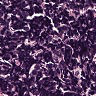
Metastatic tissue present: no